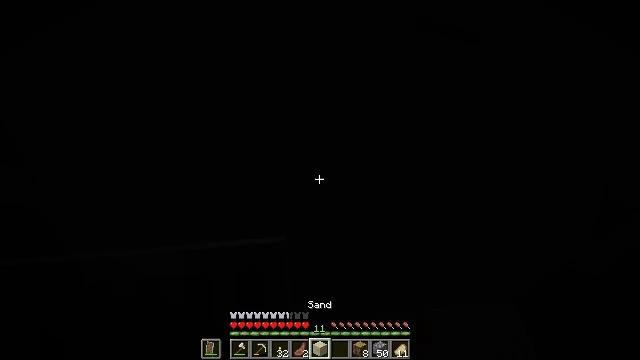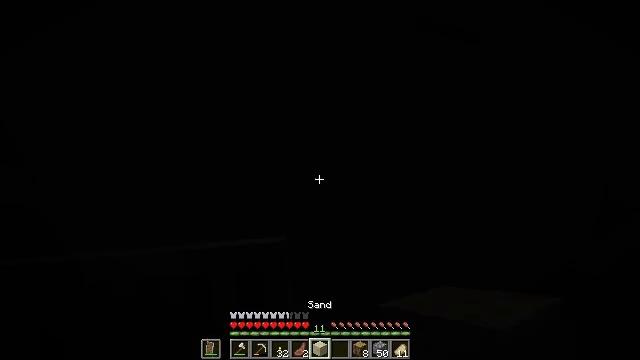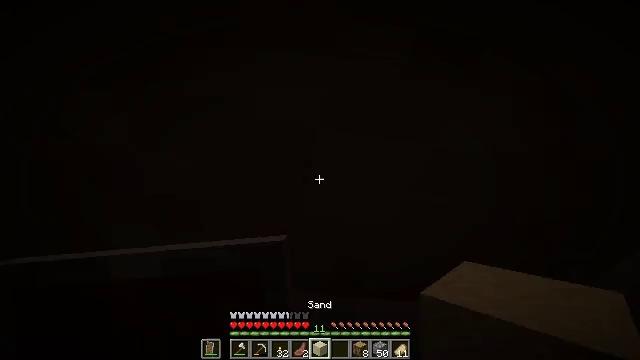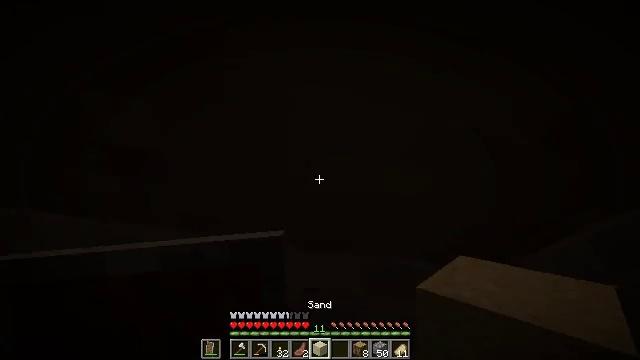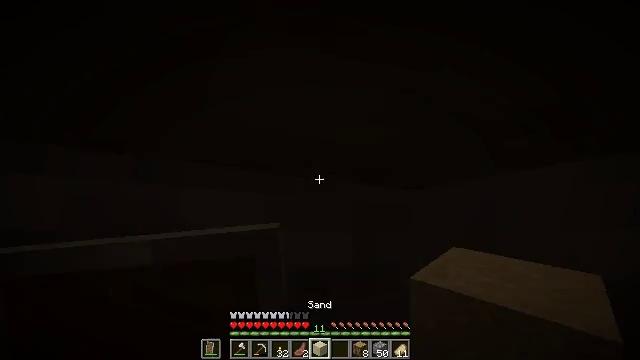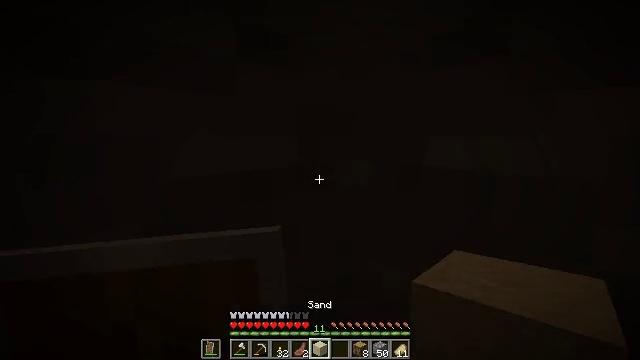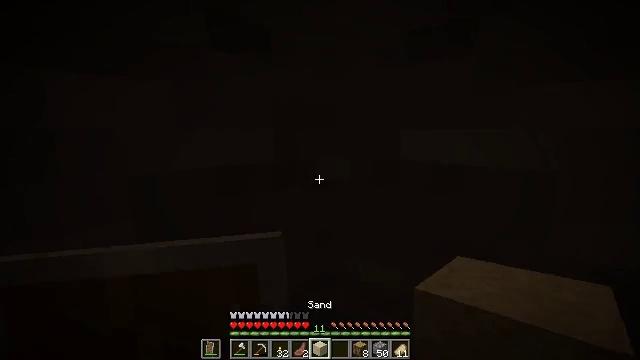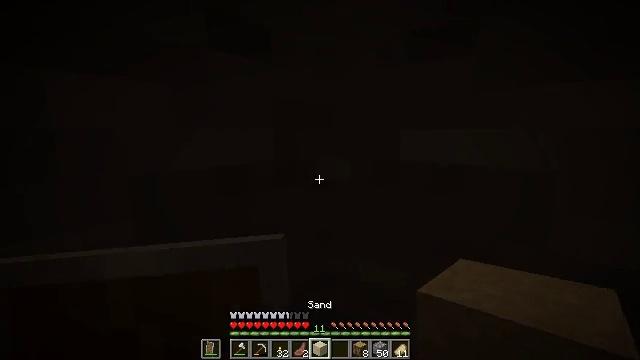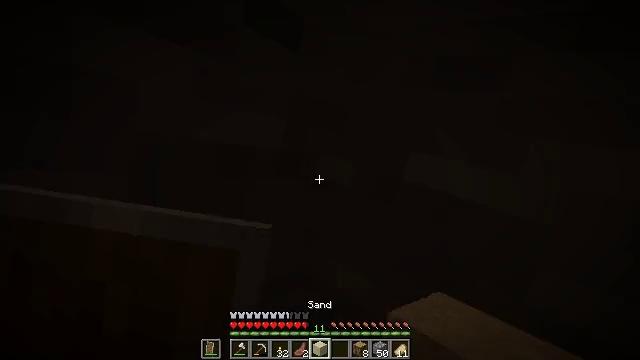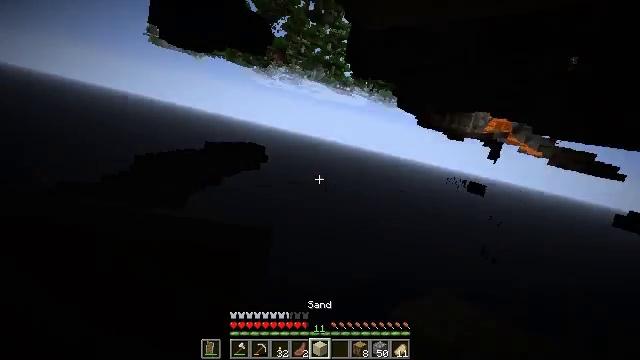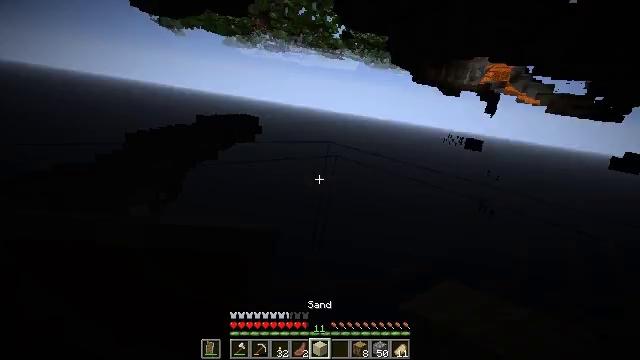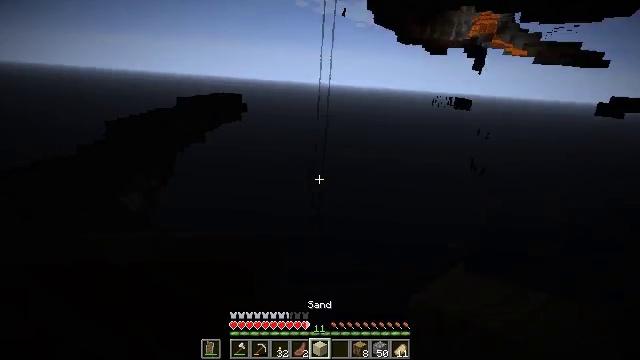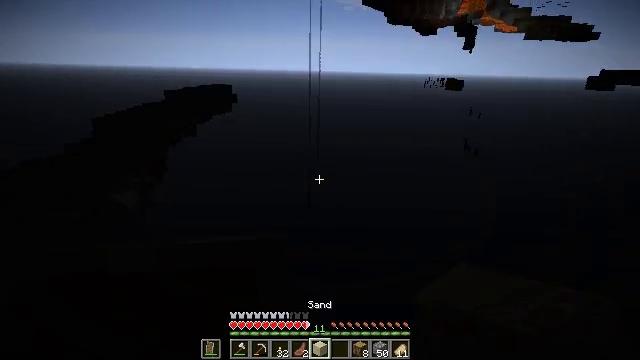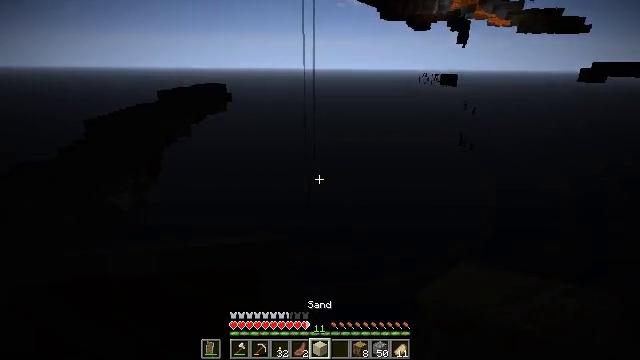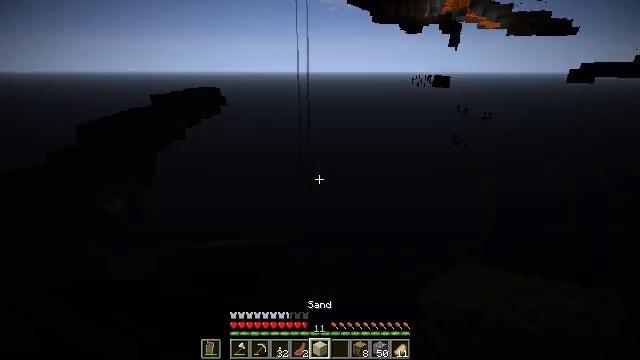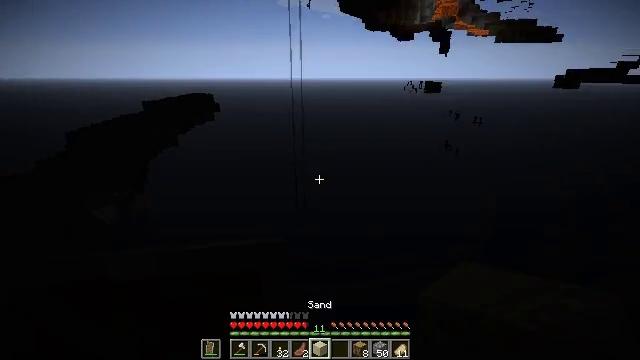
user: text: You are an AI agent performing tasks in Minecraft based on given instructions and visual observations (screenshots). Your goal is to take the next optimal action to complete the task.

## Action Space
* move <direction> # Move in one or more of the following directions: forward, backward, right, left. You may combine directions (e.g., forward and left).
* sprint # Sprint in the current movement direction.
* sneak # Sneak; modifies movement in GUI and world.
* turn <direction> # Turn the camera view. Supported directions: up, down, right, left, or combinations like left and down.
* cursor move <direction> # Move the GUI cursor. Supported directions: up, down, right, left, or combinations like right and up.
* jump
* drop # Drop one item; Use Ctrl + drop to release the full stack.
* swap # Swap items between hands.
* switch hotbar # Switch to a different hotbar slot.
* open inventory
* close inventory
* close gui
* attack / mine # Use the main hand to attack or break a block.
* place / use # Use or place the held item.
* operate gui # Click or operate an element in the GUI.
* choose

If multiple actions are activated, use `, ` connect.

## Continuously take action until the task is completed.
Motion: motion action
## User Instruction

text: Collect the composter for reuse.
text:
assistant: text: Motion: no_op
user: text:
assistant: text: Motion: turn left and down
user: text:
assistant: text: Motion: turn right and down
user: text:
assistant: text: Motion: turn right and down
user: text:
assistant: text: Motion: turn right and down
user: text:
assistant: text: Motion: turn right and down
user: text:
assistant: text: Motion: no_op
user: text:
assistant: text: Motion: no_op
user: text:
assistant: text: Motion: no_op
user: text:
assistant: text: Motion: turn right and down
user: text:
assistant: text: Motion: turn right and down
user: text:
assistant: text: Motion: turn right and down
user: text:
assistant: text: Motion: no_op
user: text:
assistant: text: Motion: turn right
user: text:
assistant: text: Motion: turn right and up
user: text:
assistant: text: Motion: turn right and up
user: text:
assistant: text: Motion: turn right and up
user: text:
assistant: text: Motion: turn up
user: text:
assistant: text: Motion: turn left
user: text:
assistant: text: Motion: turn left and down
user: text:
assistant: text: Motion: turn left and down
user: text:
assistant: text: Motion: turn left and down
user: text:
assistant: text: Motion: turn left and down
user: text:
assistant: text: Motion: turn down
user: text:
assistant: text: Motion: turn down
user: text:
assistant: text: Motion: no_op
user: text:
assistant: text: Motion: no_op
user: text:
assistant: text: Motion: no_op
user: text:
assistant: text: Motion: no_op
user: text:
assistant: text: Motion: turn left and down